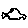
Label: car